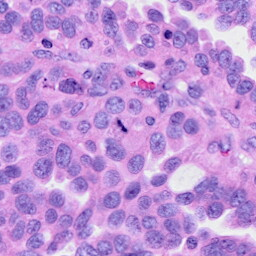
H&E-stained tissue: Ovarian